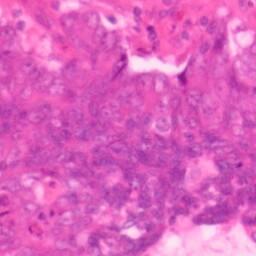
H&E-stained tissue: Colon